Question: How can you write a program to open a like this one...

Is it possible or can apps only be ran from the ?
I'm using the compiler... Do I need something else like visual studio?
Can I do it just by writing code?
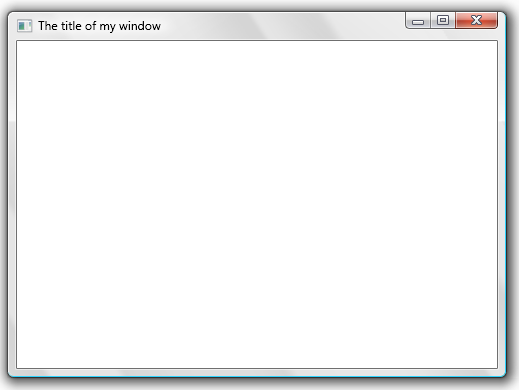
Answer: Take a look at <URL> which is a cross-platform framework that easily builds GUIs.
Then check out a Qt tutorial, do a google search. <URL> that will get you to "hello world"
Also, you might want to check out <URL> as an IDE. It will use your already installed g++ compiler.